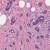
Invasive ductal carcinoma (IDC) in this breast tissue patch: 1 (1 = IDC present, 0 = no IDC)